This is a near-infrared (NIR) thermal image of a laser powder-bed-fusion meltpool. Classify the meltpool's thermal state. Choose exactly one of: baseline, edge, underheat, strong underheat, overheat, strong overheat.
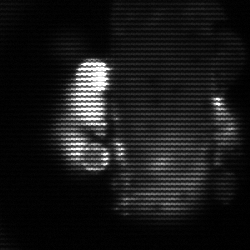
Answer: strong underheat